Question: I am creating a css button using the following image...

This is the background of a table.. the text for the image goes inside td blocks.
You can see it in action here, please view source to see how it all works, css is in-lined.
<URL>
Everything appears to be working great... but view it in IE and Firefox. You'll notice that for some reason there are line breaks in IE and not in Firefox. I want it to not have the line breaks, firefox style.
I know a lot of people will immediately say "Just add a DOCTYPE tag and all will be well!"
Unfortunately my use case is such that it has to work in I.E. quirks mode.
So..with that being a restriction.. any ideas?
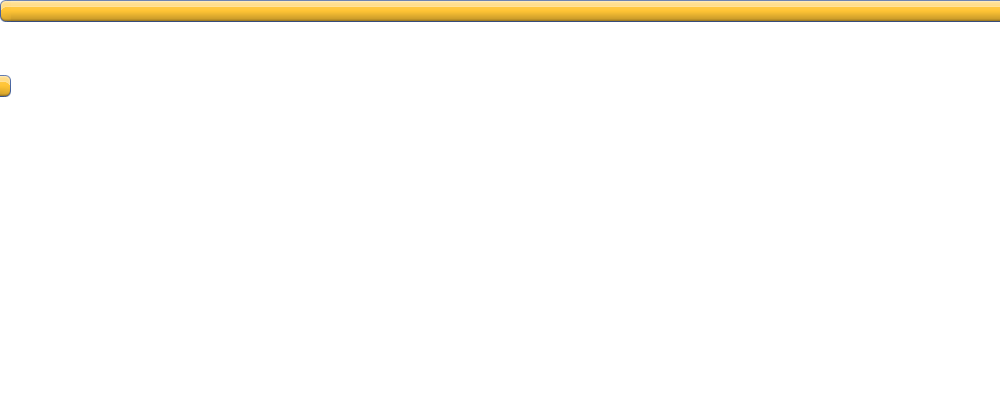
Answer: Did you try to add "'float:left;'" to css class "'.spriteTableButton'" ? This can solve the problem of linebreak in no time.